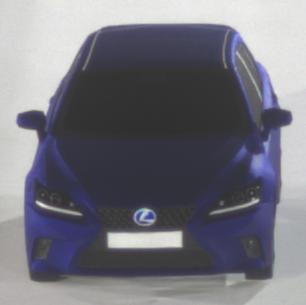
Make: Lexus
Model: CT 200h
Detailed model: CT (A10)
Model produced from: 2014/03
Model produced until: 2017/10
Doors: 5
Color: blue
Road condition: dry road
Daytime: night
Contrast: high contrast